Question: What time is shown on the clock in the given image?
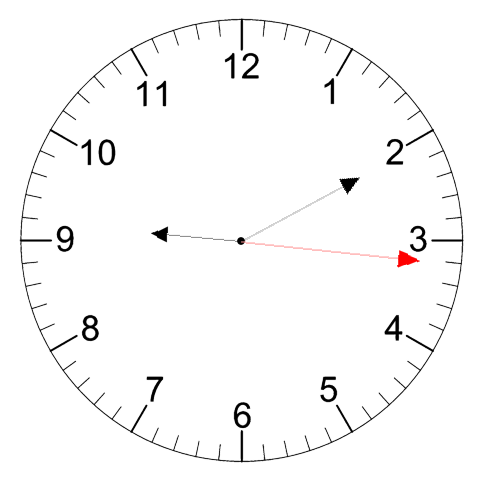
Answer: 09:10:16